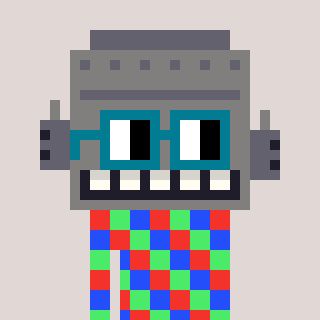
a pixel art character with square dark green glasses, a robot-shaped head and a rust-colored body on a warm background